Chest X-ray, AP view. Patient: 58 years old, sex M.
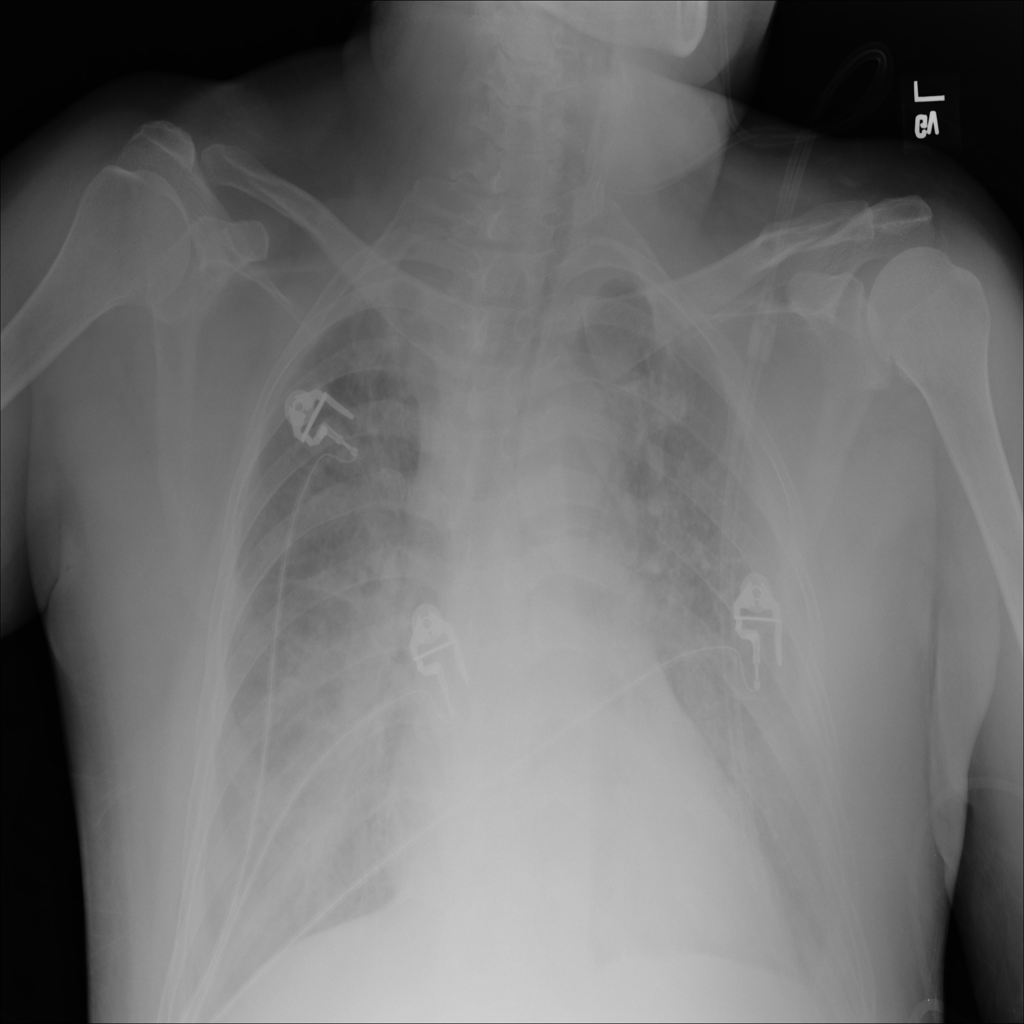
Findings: Edema